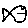
Label: fish